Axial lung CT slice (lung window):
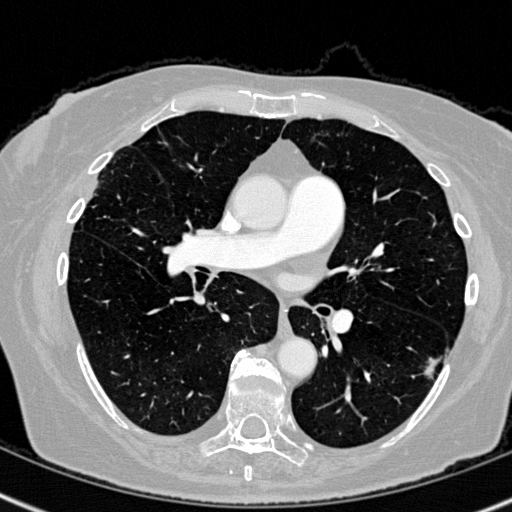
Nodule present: yes
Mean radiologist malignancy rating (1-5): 4.5